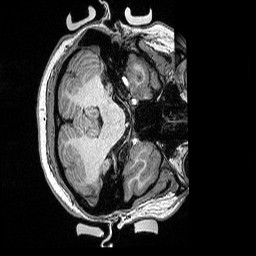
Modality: T1w
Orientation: axial